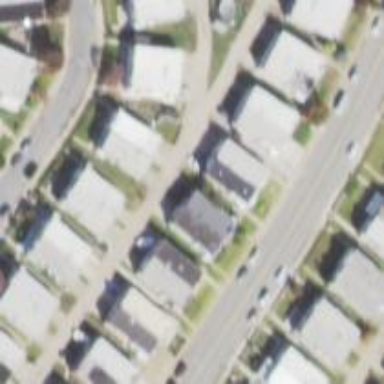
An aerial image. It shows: Alleyway designated as service road.